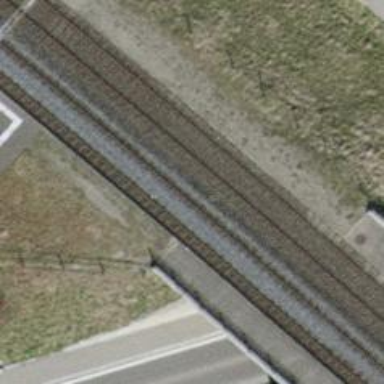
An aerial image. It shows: Railway bridge with electrified tracks and single rail.